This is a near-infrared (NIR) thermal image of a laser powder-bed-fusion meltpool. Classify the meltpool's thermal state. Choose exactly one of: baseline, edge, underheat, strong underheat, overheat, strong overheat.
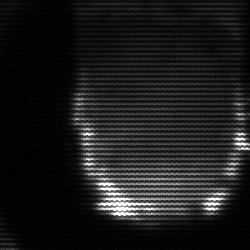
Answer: strong underheat